Aerial crown-view tile of a tropical tree (Barro Colorado Island, Panama), acquired 20250818:
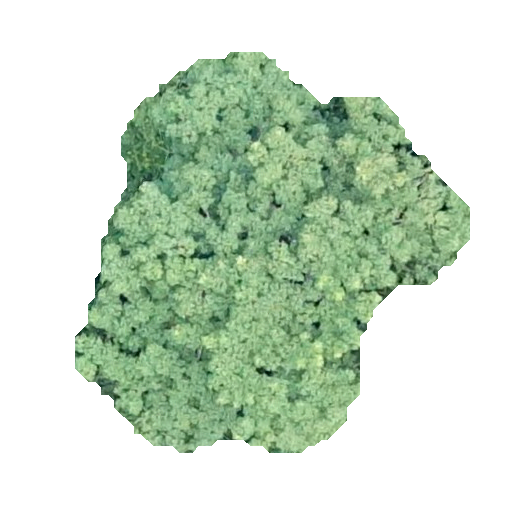
Species: Ceiba pentandra
GBIF accepted scientific name: Ceiba pentandra
Crown area: 151.014 m²